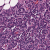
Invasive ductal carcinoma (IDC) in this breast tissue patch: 1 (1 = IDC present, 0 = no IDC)